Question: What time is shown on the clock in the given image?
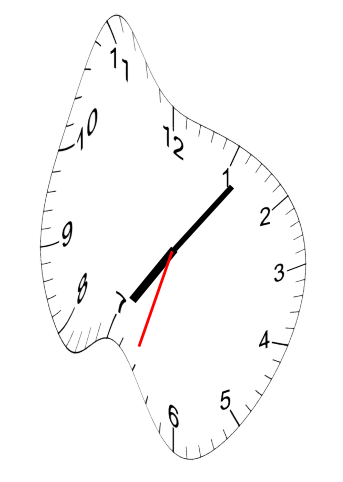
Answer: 07:06:33